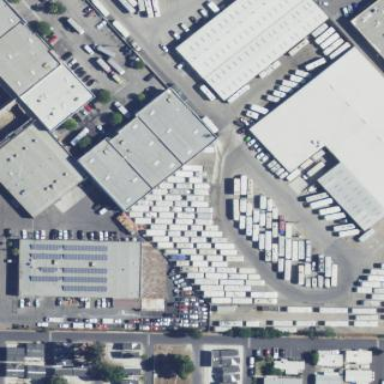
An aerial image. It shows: Warehouse building.